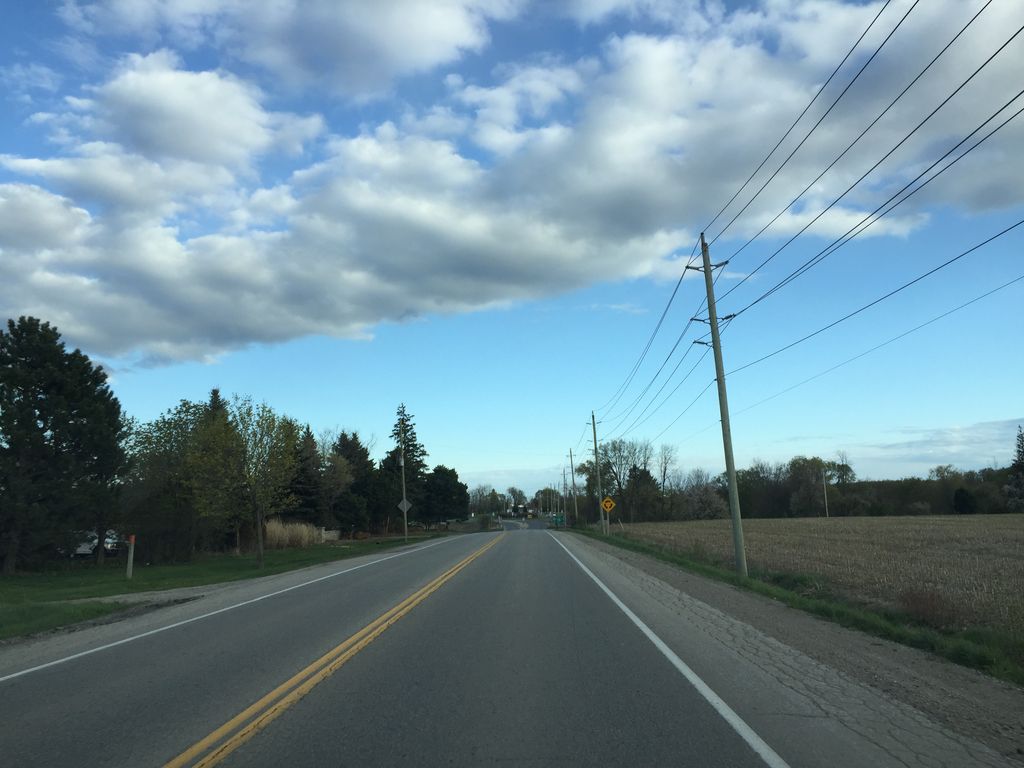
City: kitchener-waterloo